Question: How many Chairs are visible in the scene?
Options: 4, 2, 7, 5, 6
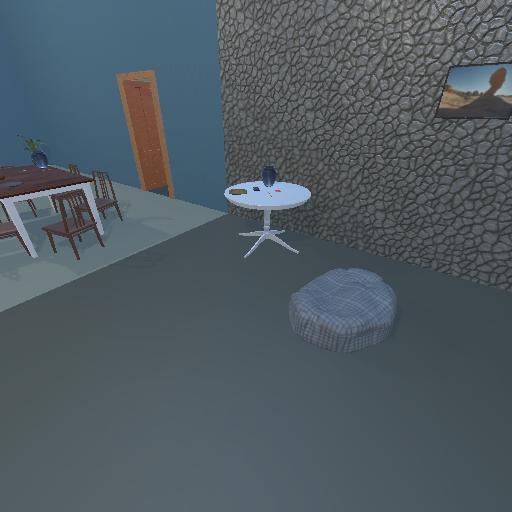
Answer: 4